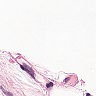
Metastatic tissue present: no